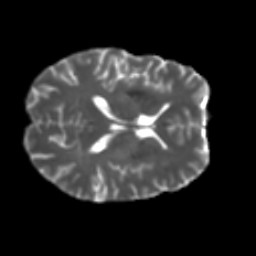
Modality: T2w
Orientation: axial
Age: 46
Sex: male
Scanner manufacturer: ge
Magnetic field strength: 3 T
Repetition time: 7.8 s
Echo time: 0.061 s